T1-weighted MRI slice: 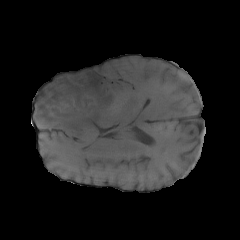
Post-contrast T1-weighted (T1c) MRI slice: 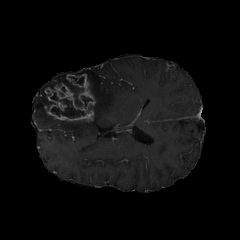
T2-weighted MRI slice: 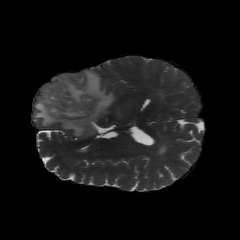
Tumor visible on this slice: yes